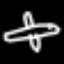
Label: airplane